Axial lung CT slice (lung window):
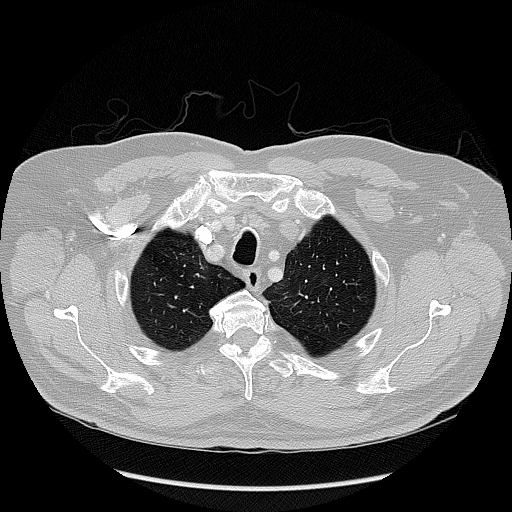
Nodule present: no